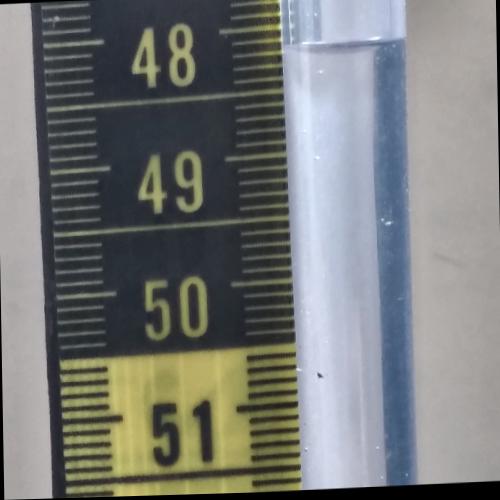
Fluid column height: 48.1 cm